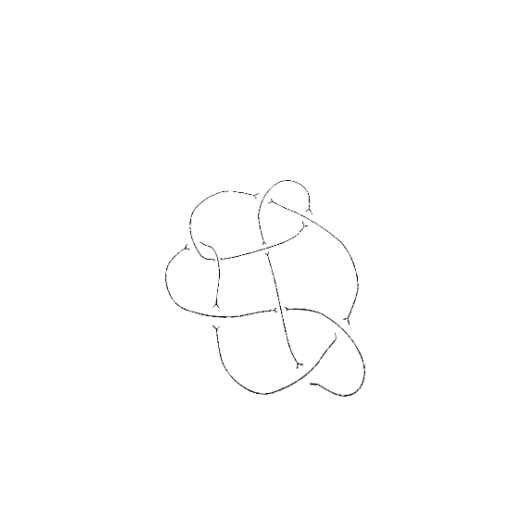
Crossing number: 9